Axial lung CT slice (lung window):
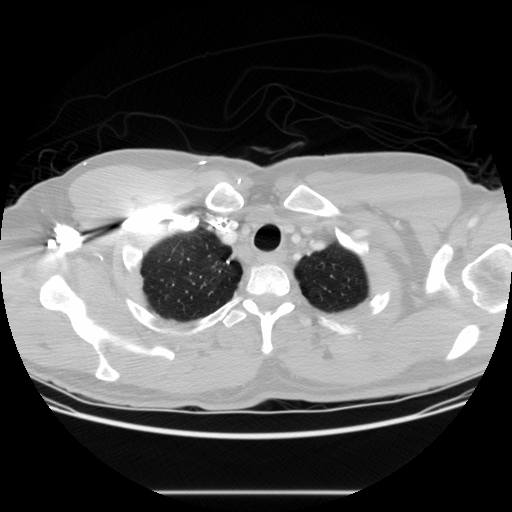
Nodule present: no